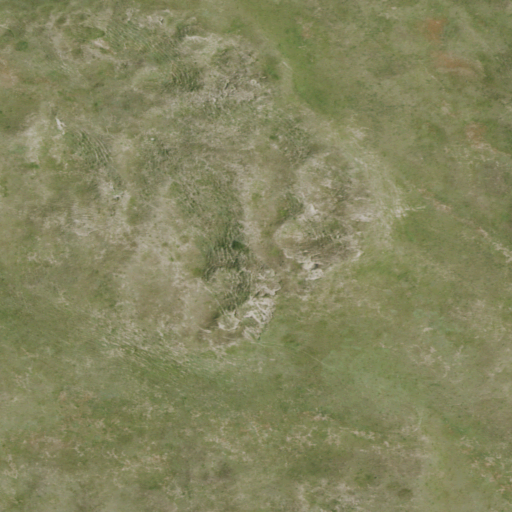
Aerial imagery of mountain in Nebraska named Baldy Hill containing only grassland